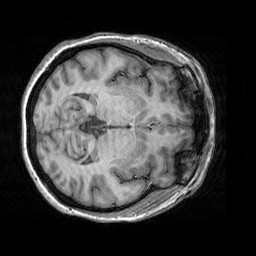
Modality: T1w
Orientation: axial
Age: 32
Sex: female
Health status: healthy
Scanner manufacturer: siemens
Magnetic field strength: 3 T
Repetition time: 2.3 s
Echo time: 0.00303 s